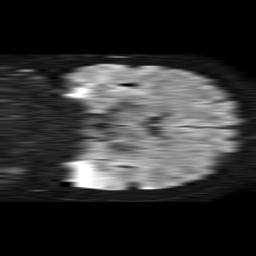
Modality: TRACE
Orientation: coronal
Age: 61
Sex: female
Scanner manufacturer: philips
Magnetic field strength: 1.5 T
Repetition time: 4.6 s
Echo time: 0.08941 s